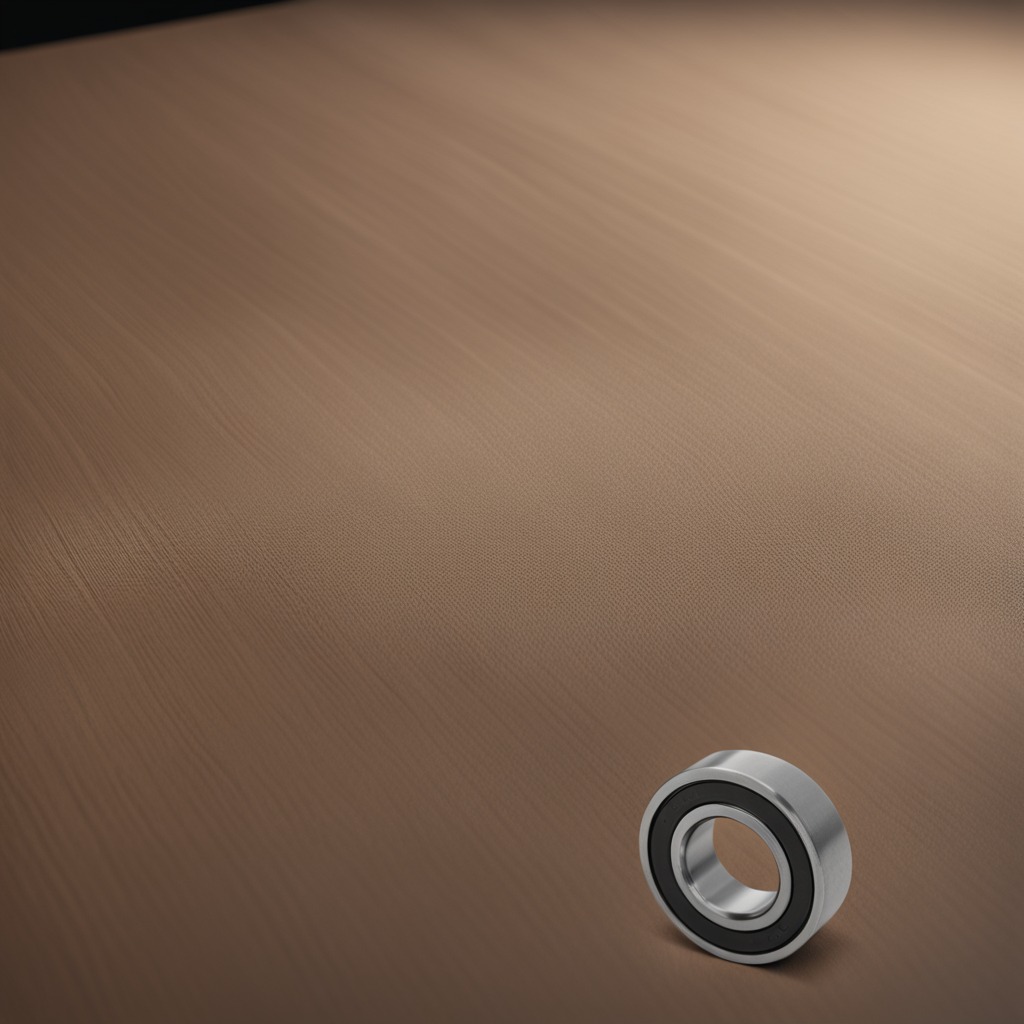
A metal ball bearing lying on a wooden table inside a workshop at night.